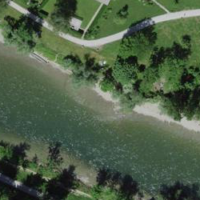
EUNIS habitat code: 53
Species observed at this site:
Corvus corone
Fulica atra
Anas platyrhynchos
Sturnus vulgaris
Troglodytes troglodytes
Streptopelia decaocto
Corvus frugilegus
Fringilla coelebs
Passer domesticus
Sylvia atricapilla
Turdus merula
Columba palumbus
Lysimachia nummularia
Cygnus olor
Parus major
Milvus milvus
Motacilla alba